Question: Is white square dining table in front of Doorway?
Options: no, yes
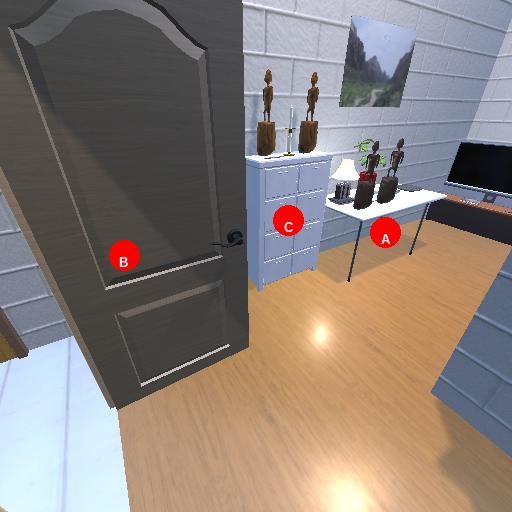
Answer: no